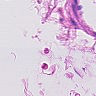
Metastatic tissue present: no